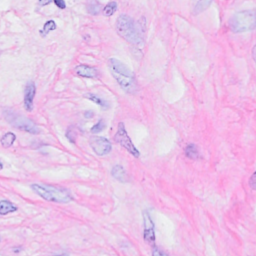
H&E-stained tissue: Breast